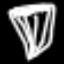
Label: diamond